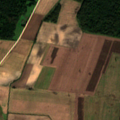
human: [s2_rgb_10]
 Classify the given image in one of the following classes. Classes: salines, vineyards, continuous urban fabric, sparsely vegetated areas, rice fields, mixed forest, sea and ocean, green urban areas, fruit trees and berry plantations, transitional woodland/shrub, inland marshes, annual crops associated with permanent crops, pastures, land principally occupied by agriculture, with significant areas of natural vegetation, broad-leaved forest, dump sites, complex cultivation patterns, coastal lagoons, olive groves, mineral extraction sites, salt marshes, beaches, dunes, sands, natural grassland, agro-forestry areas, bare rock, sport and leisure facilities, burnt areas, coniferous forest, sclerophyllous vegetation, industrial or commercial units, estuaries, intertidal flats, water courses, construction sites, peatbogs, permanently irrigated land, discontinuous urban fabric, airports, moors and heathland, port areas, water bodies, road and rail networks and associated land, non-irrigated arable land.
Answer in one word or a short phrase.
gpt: non-irrigated arable land, broad-leaved forest